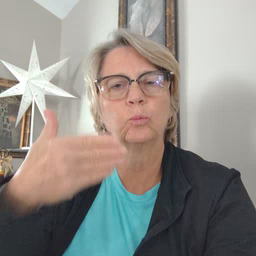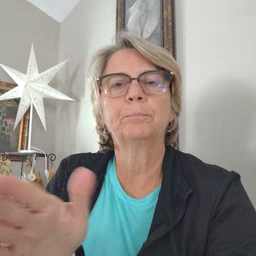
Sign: bedroom